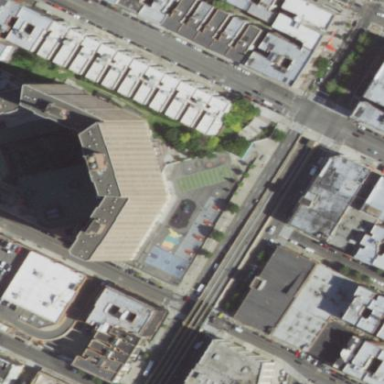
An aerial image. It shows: Schoolyard with asphalt surface.